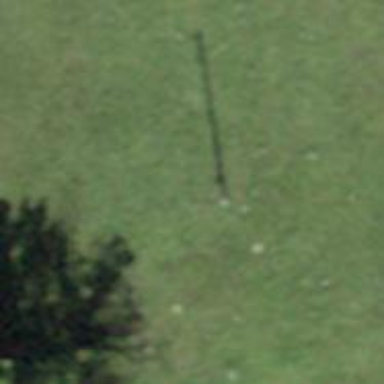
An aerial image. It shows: Minor power line.